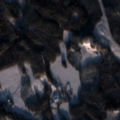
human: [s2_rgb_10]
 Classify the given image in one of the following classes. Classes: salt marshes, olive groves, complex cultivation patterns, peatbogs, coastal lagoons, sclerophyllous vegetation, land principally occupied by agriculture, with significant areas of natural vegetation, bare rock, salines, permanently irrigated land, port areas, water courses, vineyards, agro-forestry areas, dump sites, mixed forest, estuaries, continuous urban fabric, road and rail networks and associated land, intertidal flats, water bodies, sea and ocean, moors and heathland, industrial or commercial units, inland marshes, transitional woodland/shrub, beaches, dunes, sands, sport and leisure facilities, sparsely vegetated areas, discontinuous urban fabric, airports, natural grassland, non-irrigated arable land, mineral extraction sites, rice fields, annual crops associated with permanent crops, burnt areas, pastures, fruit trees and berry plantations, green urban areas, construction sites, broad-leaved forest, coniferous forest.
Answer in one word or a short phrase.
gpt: land principally occupied by agriculture, with significant areas of natural vegetation, coniferous forest, mixed forest, transitional woodland/shrub